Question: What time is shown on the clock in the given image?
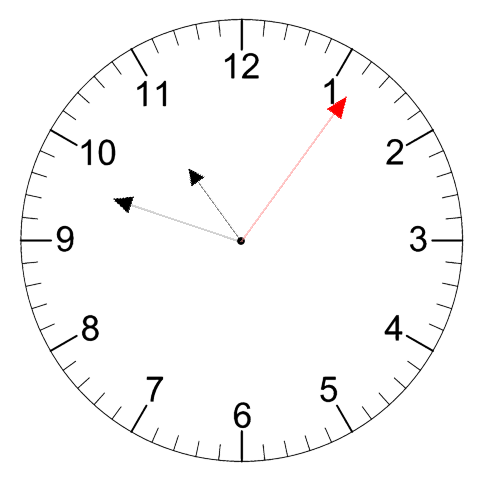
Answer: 10:48:06